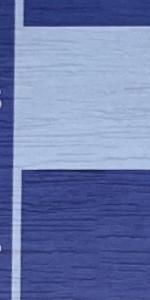
Label: Empty